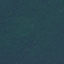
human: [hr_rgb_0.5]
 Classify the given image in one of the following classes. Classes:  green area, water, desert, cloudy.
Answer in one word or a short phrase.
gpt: green area